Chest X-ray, AP view. Patient: 49 years old, sex M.
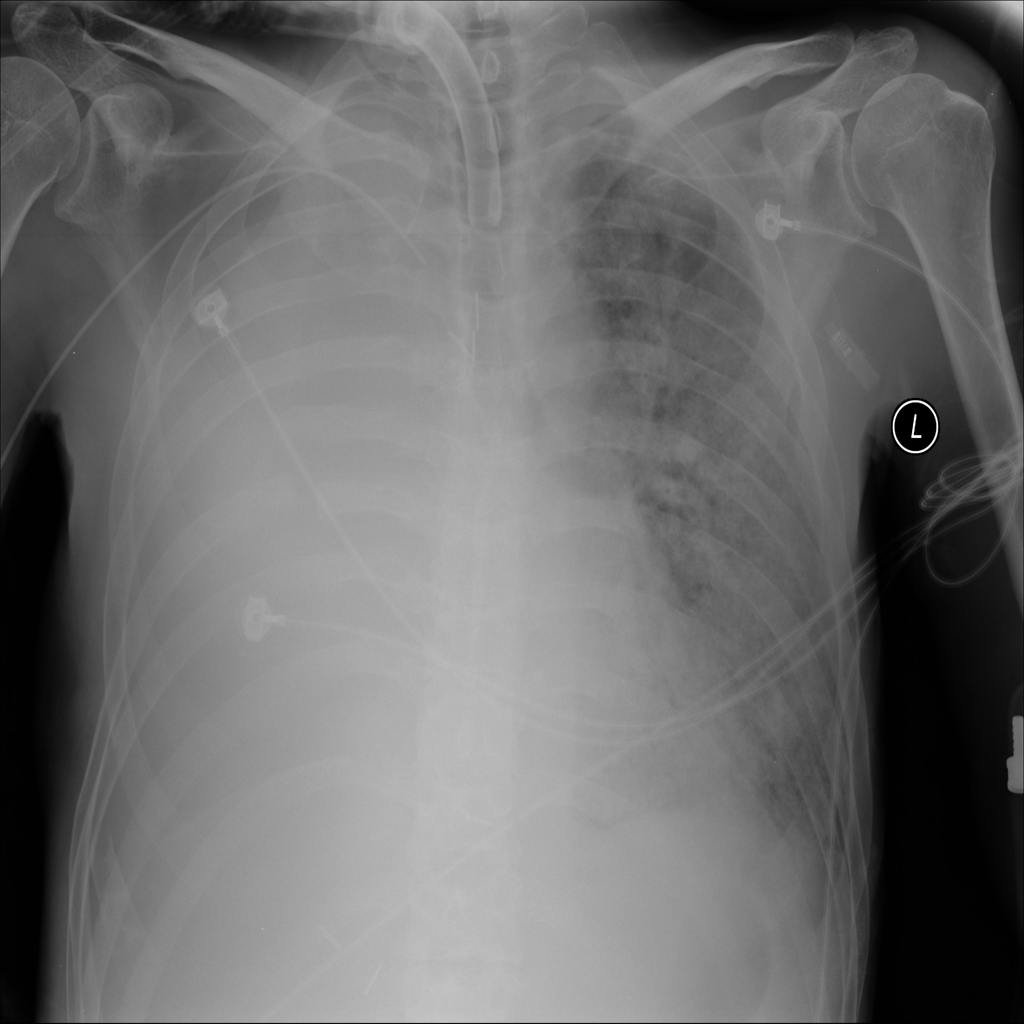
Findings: Infiltration